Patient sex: F
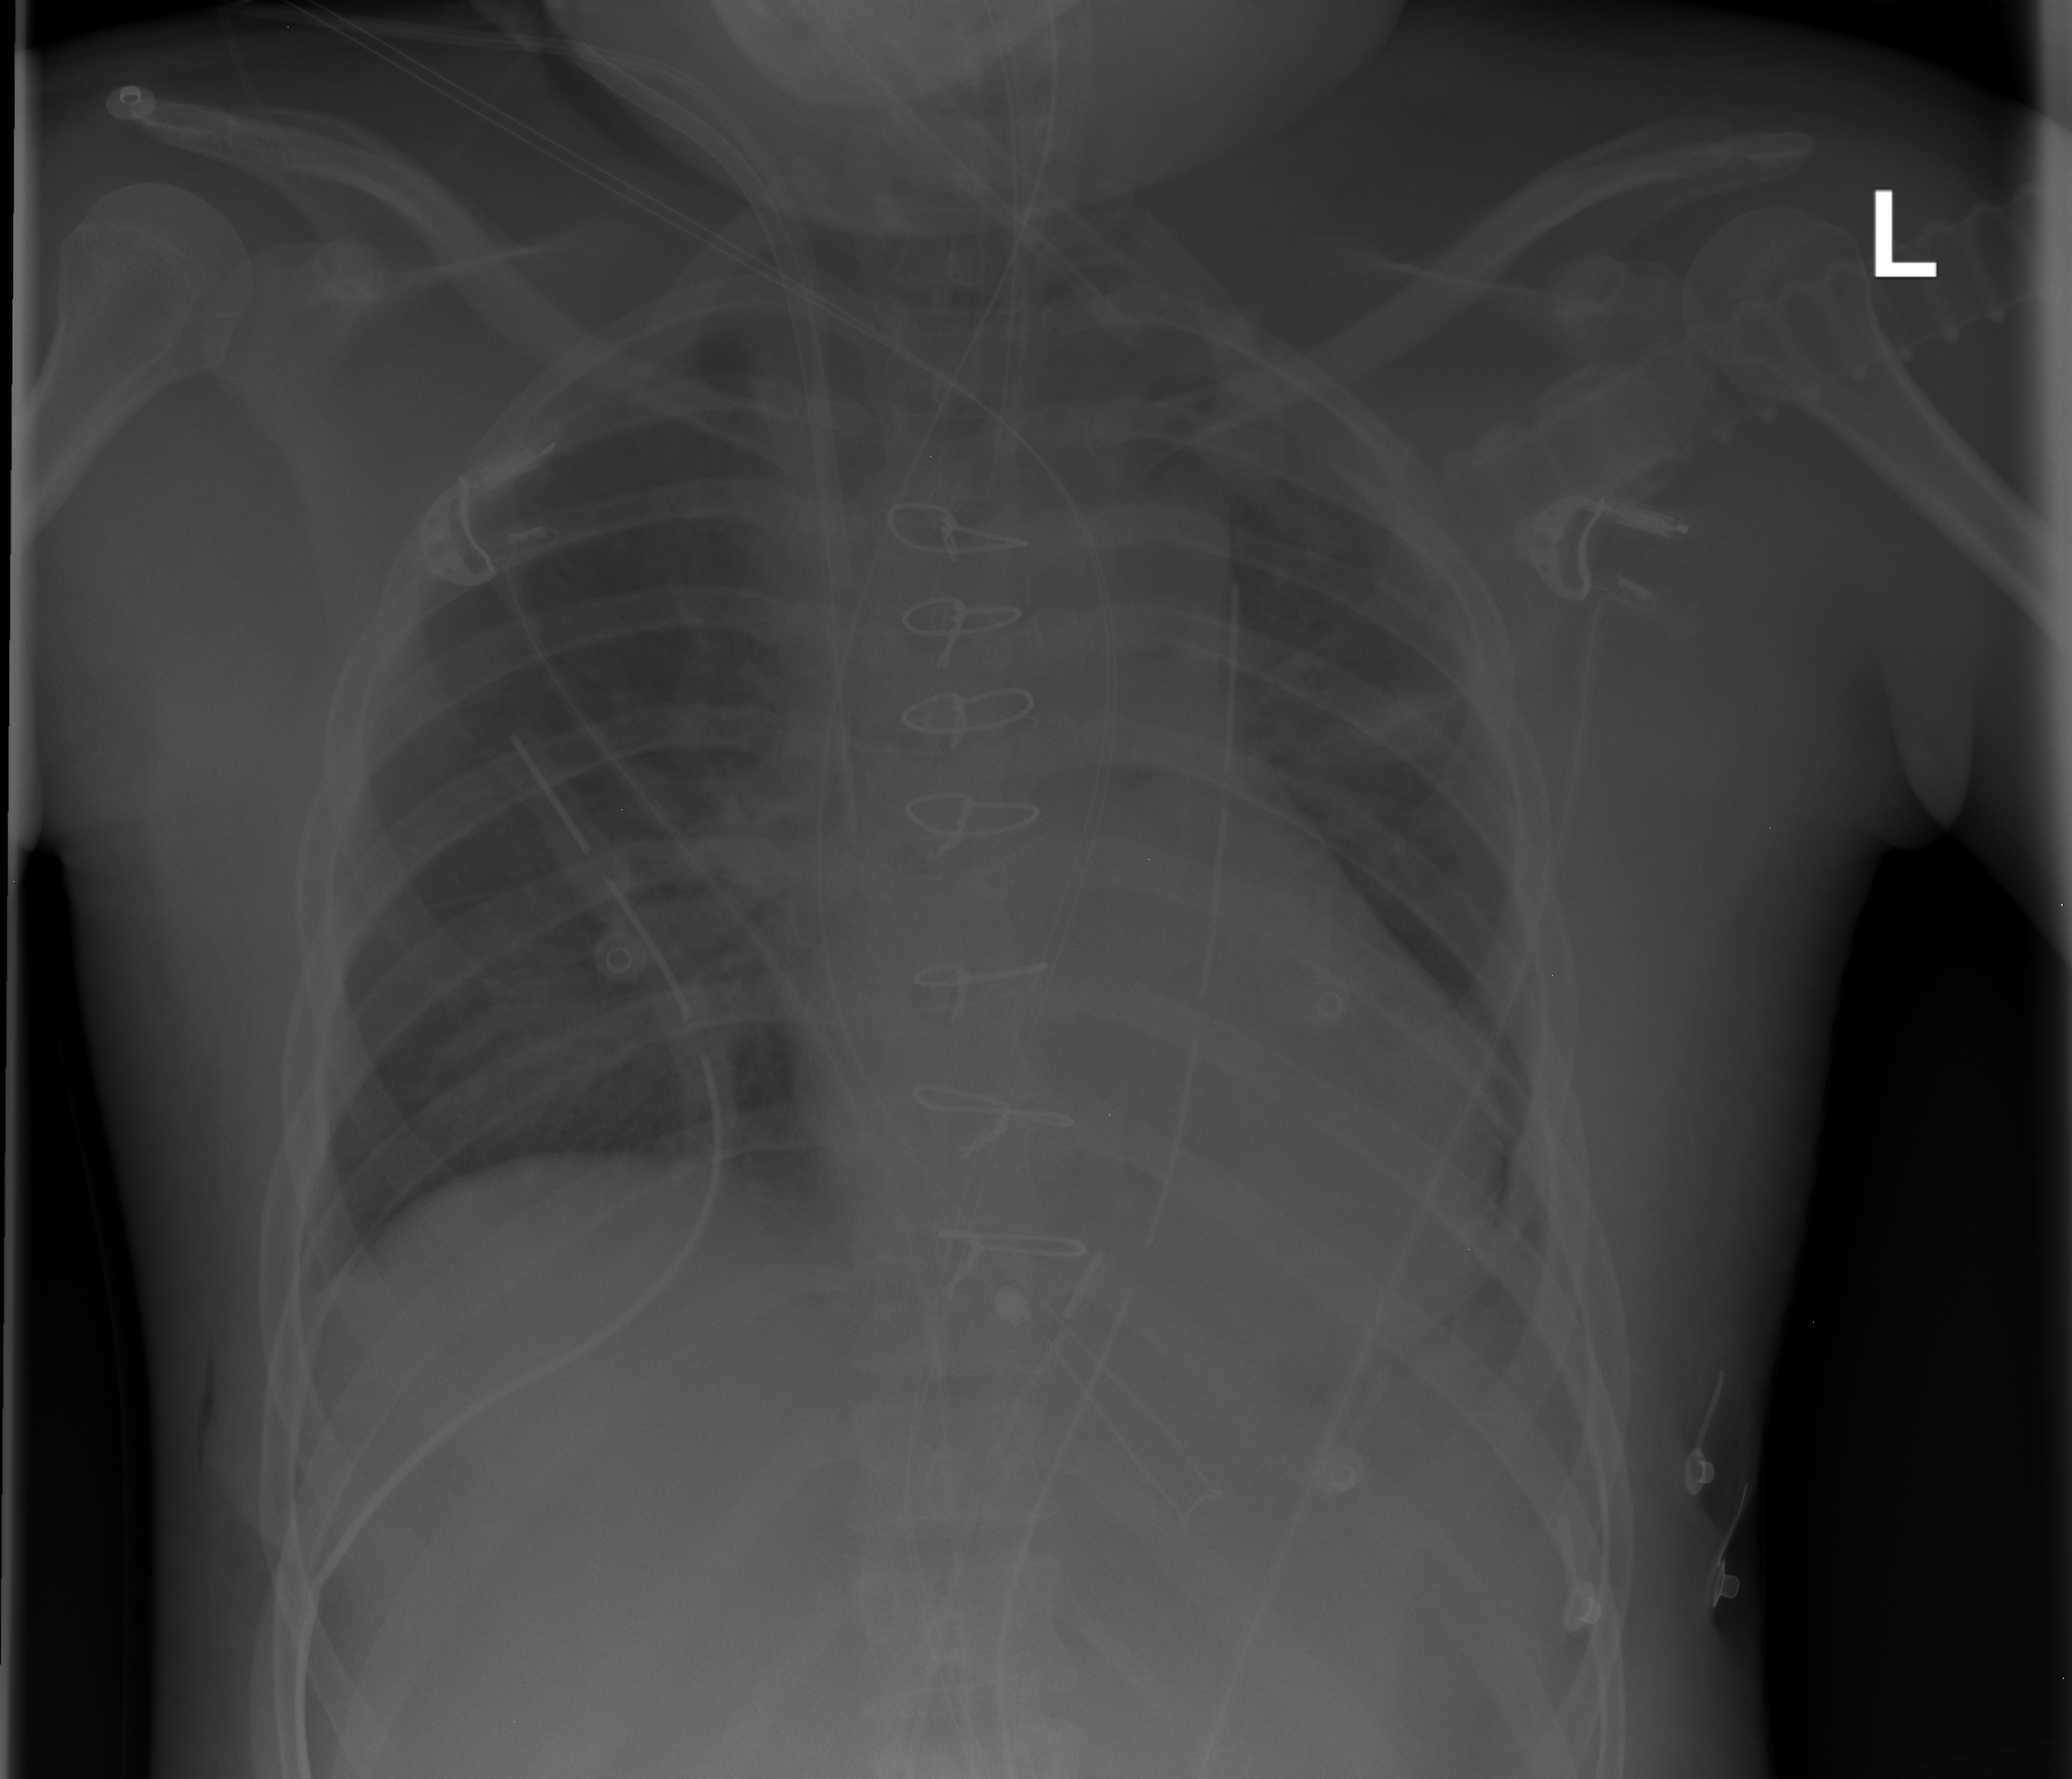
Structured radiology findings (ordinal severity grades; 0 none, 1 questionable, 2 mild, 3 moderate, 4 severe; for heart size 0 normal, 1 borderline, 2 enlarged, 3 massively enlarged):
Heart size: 0
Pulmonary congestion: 2
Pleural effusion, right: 0
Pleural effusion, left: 1
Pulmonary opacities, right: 2
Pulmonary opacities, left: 0
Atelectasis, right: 0
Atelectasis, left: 0